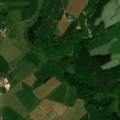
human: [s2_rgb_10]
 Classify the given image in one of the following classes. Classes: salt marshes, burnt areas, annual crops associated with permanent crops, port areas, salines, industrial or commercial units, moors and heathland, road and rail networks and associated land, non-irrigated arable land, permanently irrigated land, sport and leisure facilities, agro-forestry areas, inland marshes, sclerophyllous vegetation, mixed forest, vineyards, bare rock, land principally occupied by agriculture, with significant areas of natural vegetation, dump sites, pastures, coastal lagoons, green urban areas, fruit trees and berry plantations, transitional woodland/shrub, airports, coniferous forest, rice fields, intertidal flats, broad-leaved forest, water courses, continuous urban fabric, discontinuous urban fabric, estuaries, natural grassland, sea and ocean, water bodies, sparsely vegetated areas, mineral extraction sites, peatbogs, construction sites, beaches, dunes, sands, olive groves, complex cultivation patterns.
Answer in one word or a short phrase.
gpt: discontinuous urban fabric, pastures, complex cultivation patterns, mixed forest